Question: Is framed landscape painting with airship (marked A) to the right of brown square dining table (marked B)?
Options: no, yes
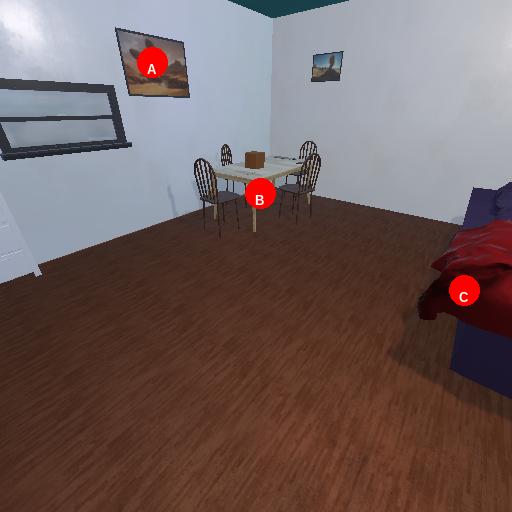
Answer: no